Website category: book
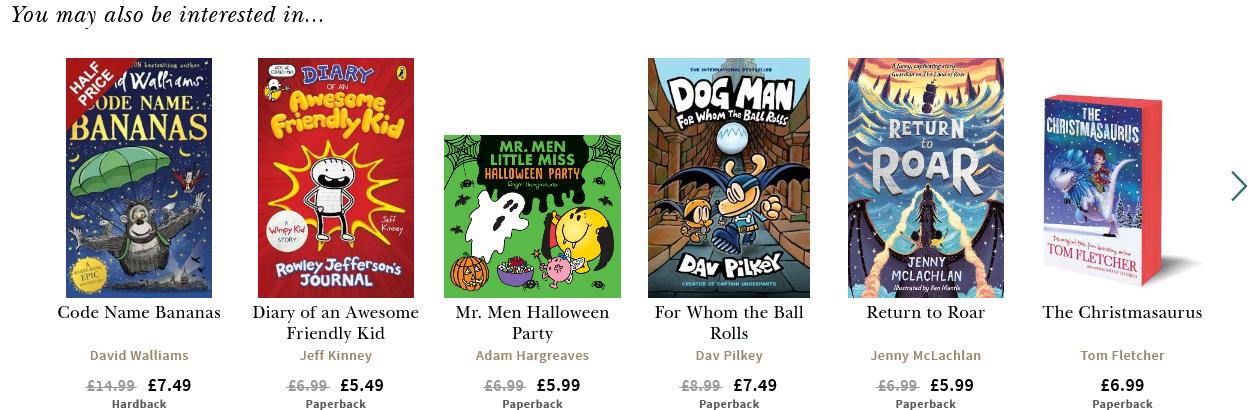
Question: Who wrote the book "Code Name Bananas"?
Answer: David Walliams

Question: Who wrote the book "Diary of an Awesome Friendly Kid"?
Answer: Jeff Kinney

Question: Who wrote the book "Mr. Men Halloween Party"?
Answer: Adam Hargreaves

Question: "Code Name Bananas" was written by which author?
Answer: David Walliams

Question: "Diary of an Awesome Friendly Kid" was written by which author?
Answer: Jeff Kinney

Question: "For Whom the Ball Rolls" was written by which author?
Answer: Dav Pilkey

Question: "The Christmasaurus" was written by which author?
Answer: Tom Fletcher

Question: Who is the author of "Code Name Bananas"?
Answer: David Walliams

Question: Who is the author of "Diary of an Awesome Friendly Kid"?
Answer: Jeff Kinney

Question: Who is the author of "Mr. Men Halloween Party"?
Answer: Adam Hargreaves

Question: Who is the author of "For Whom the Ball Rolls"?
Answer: Dav Pilkey

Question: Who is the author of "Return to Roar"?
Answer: Jenny McLachlan

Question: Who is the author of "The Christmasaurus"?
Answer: Tom Fletcher

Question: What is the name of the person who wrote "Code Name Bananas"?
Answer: David Walliams

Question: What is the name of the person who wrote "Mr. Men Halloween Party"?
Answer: Adam Hargreaves

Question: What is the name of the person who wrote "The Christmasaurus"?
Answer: Tom Fletcher

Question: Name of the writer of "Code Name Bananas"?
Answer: David Walliams

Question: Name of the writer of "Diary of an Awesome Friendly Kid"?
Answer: Jeff Kinney

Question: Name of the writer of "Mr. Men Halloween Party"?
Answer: Adam Hargreaves

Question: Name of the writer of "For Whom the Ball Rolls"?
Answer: Dav Pilkey

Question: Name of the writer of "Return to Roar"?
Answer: Jenny McLachlan

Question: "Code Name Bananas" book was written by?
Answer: David Walliams

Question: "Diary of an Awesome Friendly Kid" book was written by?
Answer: Jeff Kinney

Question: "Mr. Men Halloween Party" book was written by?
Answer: Adam Hargreaves

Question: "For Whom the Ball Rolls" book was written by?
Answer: Dav Pilkey

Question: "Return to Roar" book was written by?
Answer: Jenny McLachlan

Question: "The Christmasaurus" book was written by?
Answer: Tom Fletcher

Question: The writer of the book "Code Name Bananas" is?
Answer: David Walliams

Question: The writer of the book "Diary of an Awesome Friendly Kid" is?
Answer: Jeff Kinney

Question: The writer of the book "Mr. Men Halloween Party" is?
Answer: Adam Hargreaves

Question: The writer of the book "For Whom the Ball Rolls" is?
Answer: Dav Pilkey

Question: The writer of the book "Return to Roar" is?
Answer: Jenny McLachlan

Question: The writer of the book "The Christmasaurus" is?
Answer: Tom Fletcher

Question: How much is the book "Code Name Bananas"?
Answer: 7.49

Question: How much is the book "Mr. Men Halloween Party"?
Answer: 5.99

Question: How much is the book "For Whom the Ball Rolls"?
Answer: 7.49

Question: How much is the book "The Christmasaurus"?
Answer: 6.99

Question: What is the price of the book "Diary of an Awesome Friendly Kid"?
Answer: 5.49

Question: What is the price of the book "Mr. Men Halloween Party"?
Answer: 5.99

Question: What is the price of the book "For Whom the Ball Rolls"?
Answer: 7.49

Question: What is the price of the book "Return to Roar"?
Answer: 5.99

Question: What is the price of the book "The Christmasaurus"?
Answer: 6.99

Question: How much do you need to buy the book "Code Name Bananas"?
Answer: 7.49

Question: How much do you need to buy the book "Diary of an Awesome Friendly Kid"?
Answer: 5.49

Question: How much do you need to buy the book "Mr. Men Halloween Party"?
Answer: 5.99

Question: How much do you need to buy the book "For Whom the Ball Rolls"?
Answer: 7.49

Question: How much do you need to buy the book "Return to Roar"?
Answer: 5.99

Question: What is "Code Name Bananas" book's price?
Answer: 7.49

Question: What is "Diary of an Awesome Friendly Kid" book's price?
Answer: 5.49

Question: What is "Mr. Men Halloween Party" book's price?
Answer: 5.99

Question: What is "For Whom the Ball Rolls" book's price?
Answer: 7.49

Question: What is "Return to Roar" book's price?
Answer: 5.99

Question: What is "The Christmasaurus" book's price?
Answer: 6.99

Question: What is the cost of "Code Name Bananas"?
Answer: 7.49

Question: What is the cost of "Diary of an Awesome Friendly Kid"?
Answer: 5.49

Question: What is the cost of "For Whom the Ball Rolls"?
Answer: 7.49

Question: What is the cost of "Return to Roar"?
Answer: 5.99

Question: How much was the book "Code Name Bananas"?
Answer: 7.49

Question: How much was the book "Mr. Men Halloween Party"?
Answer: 5.99

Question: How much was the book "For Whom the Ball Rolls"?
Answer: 7.49

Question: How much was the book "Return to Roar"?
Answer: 5.99

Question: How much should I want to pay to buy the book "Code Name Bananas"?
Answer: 7.49

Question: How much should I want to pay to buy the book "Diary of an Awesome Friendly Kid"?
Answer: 5.49

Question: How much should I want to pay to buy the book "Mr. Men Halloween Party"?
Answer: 5.99